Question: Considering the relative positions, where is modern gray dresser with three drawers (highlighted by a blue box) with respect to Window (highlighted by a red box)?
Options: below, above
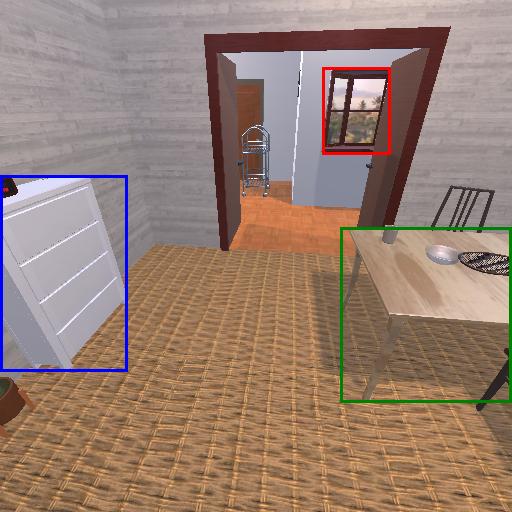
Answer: below